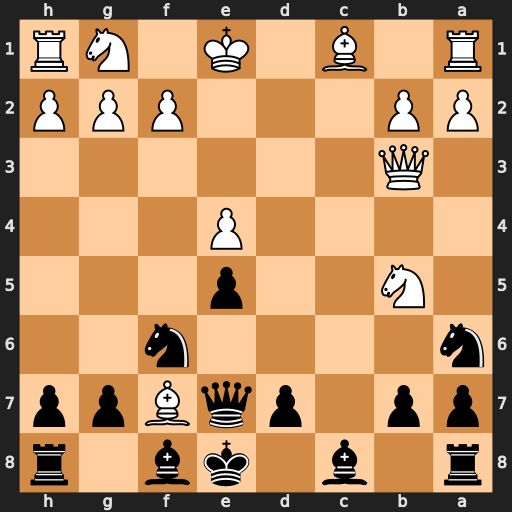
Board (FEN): r1b1kb1r/pp1pqBpp/n4n2/1N2p3/4P3/1Q6/PP3PPP/R1B1K1NR
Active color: b
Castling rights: KQkq
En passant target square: -
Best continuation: Qxf7 Qxf7+ Kxf7